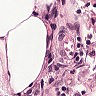
Metastatic tissue present: no